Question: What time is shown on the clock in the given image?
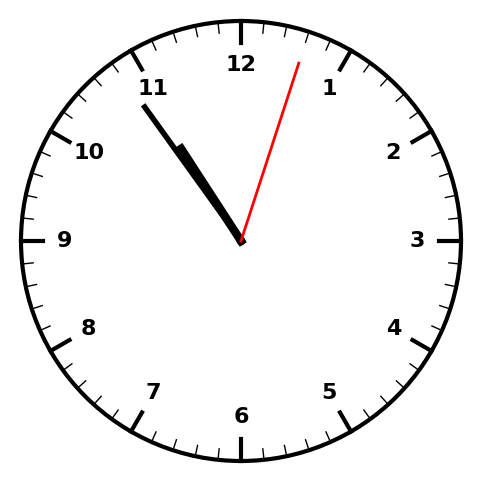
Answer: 10:54:03